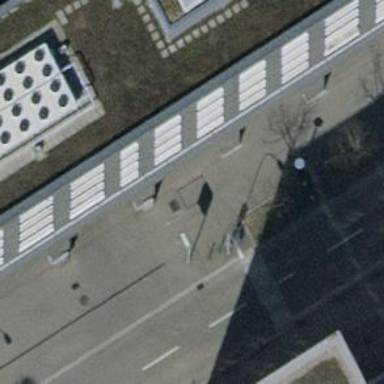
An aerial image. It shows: Bicycle parking area with bollard.